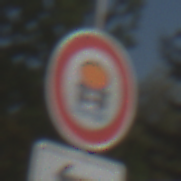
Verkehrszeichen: VerbotFahrzeugeWassergefaehrdenderLadung
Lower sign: RichtungsangabeDurchPfeile2
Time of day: MorningAfternoon
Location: Outdoor (Suburban)
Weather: PartlyCloudy
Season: NotSpecified
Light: Natural